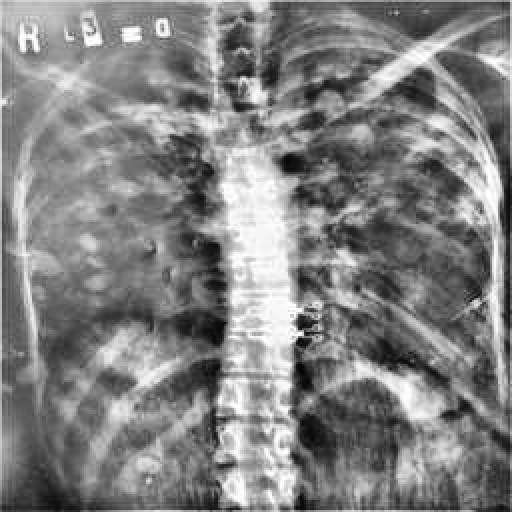
Finding: TUBERCULOSIS